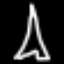
Label: The Eiffel Tower